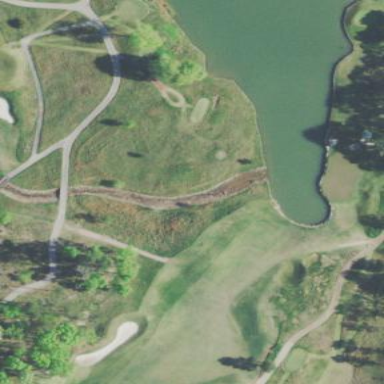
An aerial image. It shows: Golf fairway in the image.